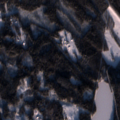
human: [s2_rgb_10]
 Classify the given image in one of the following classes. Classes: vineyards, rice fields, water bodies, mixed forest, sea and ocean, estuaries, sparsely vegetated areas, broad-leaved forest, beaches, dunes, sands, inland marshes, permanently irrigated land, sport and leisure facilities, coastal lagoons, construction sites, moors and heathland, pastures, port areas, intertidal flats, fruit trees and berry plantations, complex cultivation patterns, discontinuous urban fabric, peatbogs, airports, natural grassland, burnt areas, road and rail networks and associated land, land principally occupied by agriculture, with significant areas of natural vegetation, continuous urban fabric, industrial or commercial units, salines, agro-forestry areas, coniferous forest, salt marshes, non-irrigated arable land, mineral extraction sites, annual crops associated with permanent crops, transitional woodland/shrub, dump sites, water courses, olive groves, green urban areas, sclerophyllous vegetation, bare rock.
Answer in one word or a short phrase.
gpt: coniferous forest, mixed forest, transitional woodland/shrub